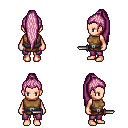
a pixel art fantasy rpg character, female body template, human, light skin, leather chest armor, magenta pants, pink extra-long topknot hairstyle, dagger, four views (front, back, left, right), 2x2 character sprite sheet, small pixel art, hard edges, no anti-aliasing